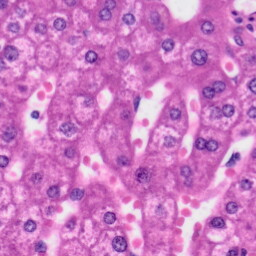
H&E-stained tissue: Liver